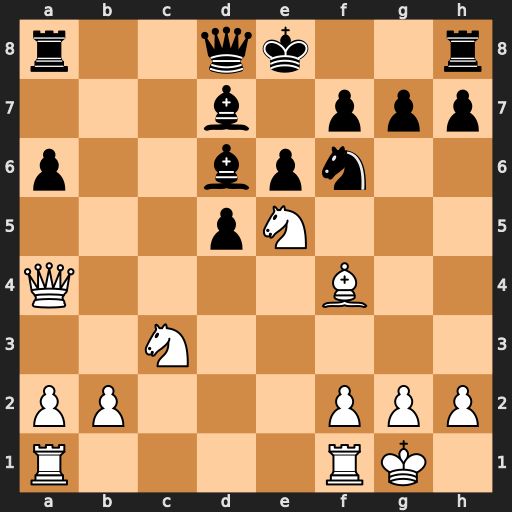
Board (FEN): r2qk2r/3b1ppp/p2bpn2/3pN3/Q4B2/2N5/PP3PPP/R4RK1
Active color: w
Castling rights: kq
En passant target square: -
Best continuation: Nxd7 Qxd7 Bxd6 Qxa4 Nxa4